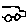
Label: car